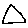
Label: triangle